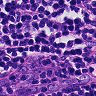
Metastatic tissue present: no